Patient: sex M, age 57
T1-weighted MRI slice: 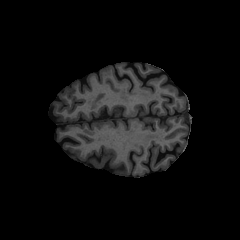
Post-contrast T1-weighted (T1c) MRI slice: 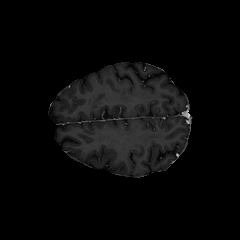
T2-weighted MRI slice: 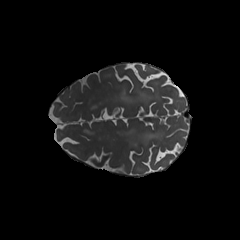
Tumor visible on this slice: no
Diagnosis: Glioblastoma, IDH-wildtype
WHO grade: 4